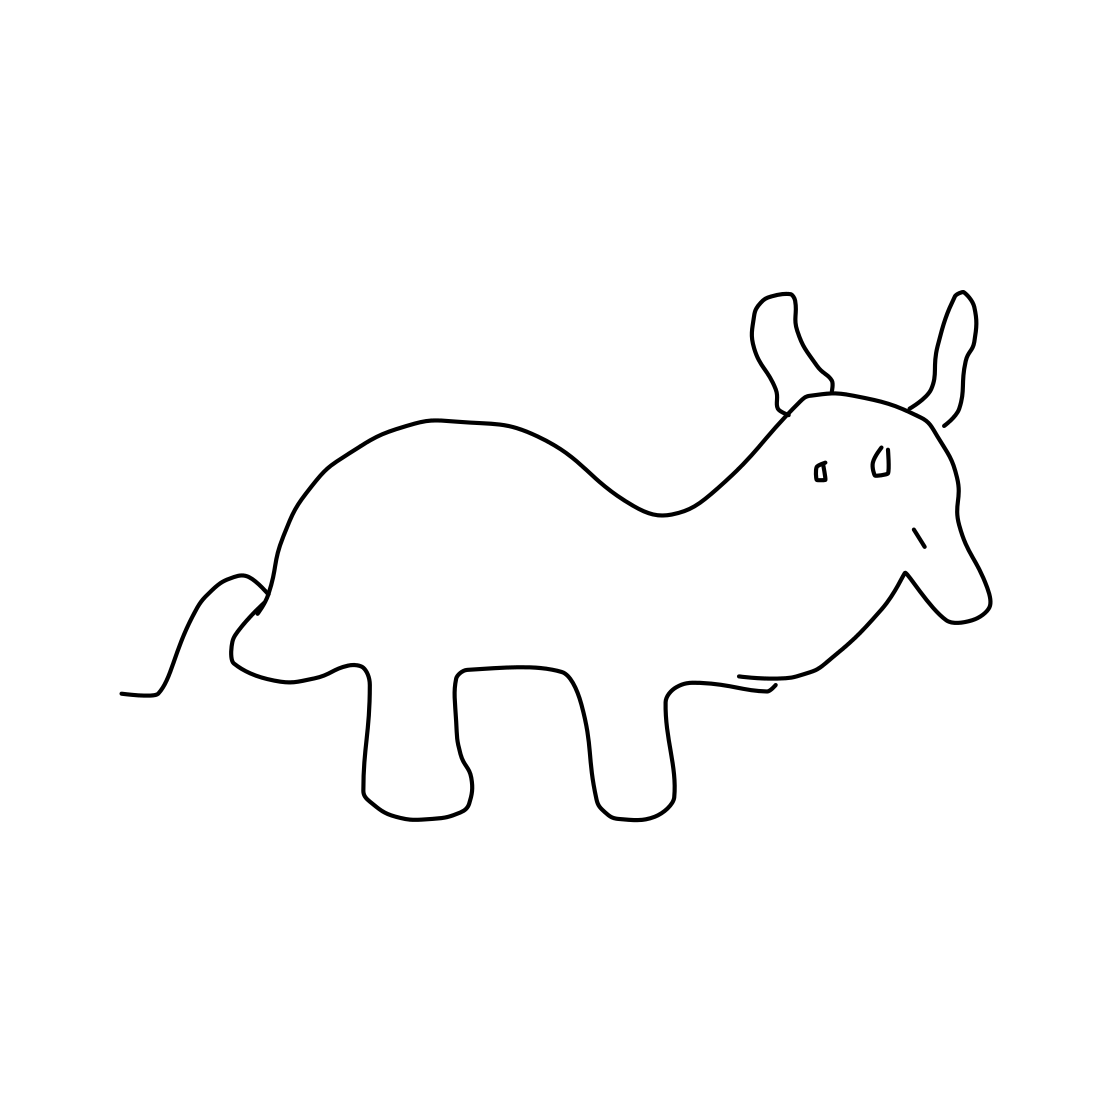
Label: pig